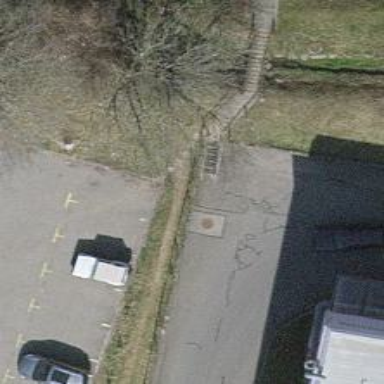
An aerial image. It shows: Set of steps on the road.